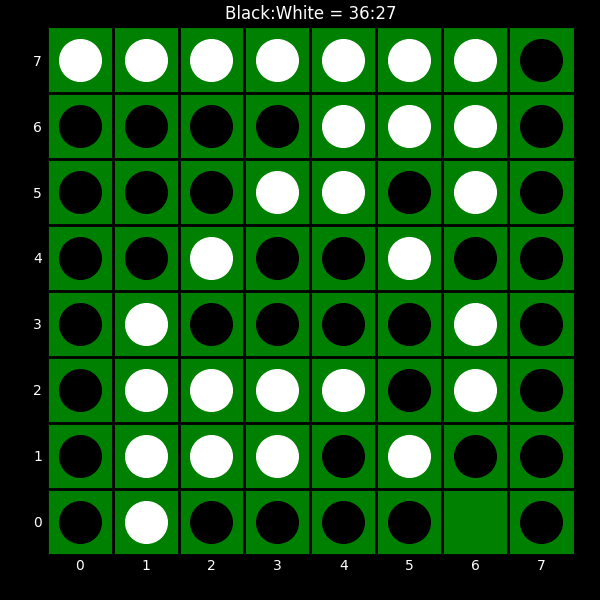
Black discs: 36
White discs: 27